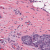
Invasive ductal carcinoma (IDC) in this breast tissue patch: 1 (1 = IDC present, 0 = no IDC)